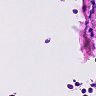
Metastatic tissue present: no